Interaction volume radius: 10 \u00c5
Interaction volume height: 30 \u00c5
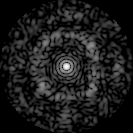
Disorder parameter: 0.7423